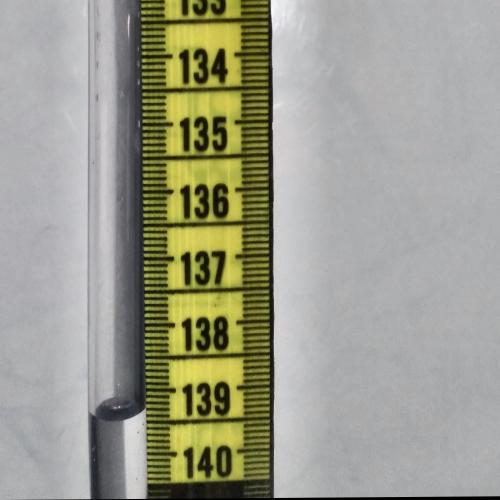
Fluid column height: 139.4 cm